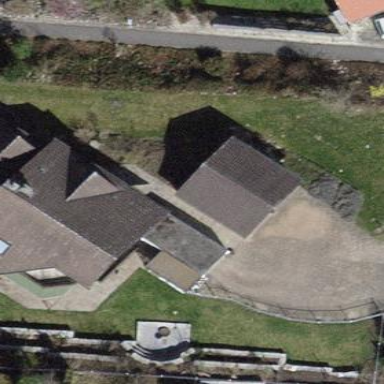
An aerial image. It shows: Group of garages.